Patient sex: F
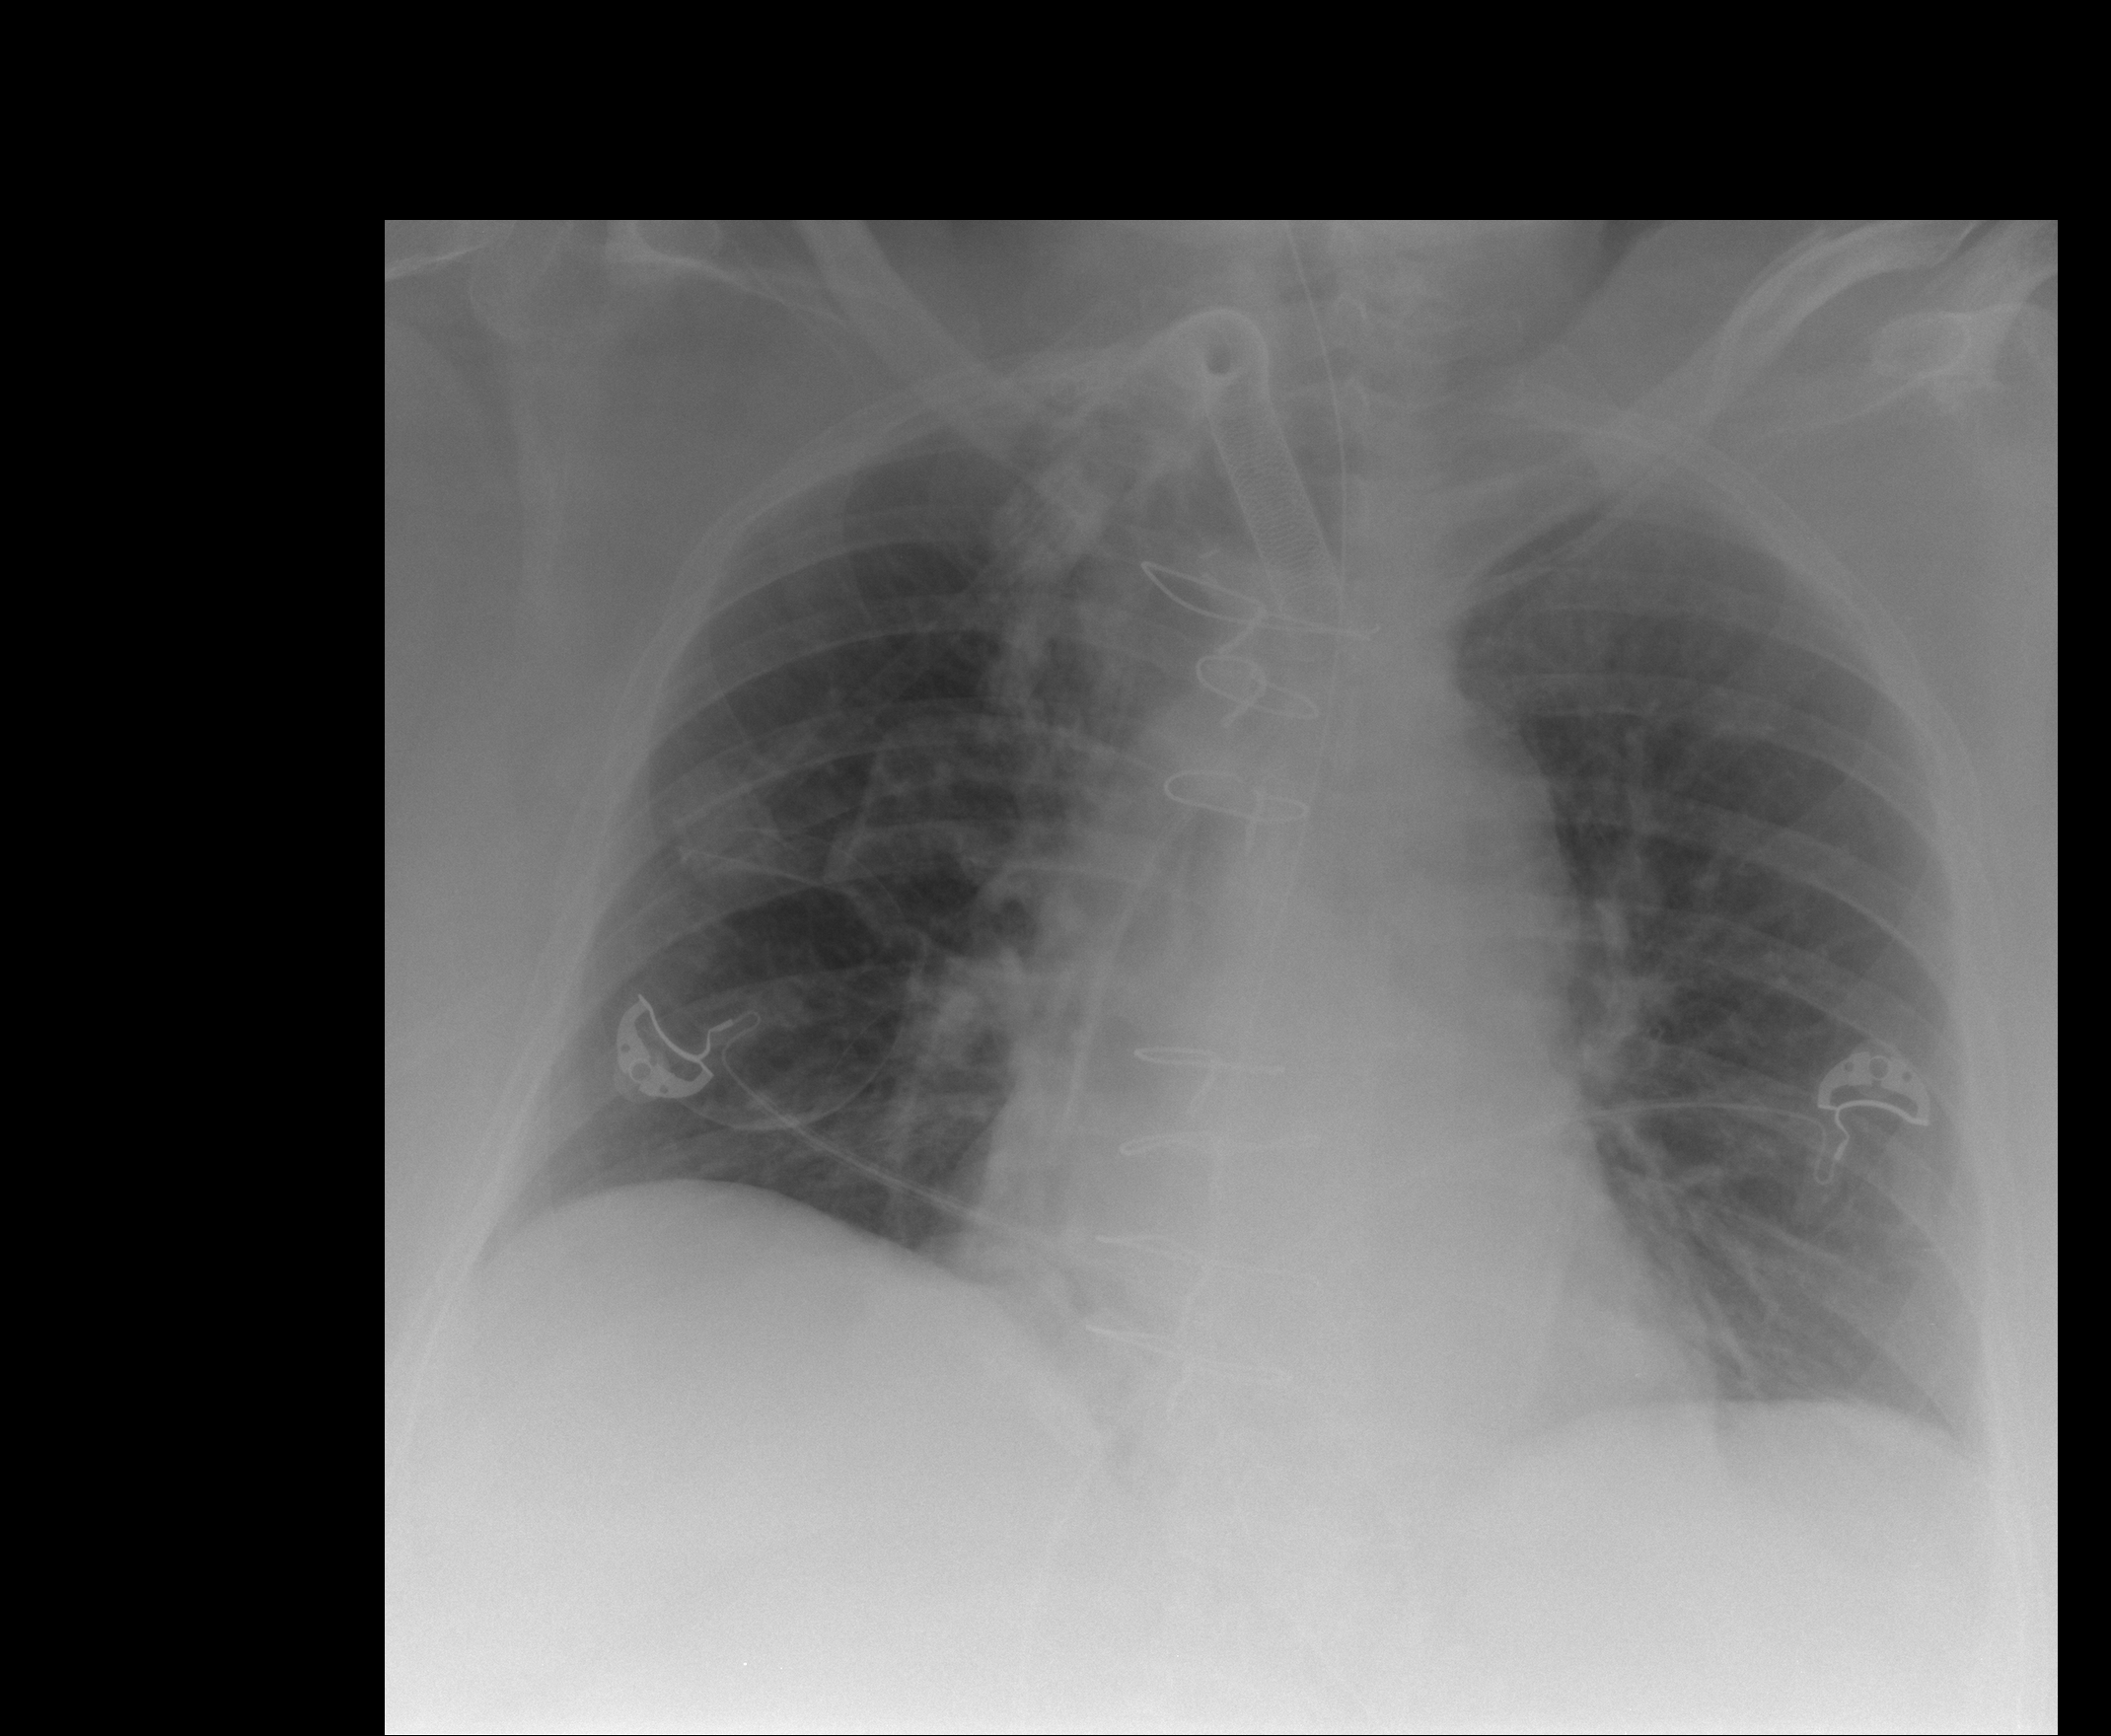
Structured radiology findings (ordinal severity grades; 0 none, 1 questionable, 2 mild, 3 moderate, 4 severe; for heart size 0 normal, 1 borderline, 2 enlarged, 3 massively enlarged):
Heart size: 0
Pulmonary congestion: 0
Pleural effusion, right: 1
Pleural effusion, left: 1
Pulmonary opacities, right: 0
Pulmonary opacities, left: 0
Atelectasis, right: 0
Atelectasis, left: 1